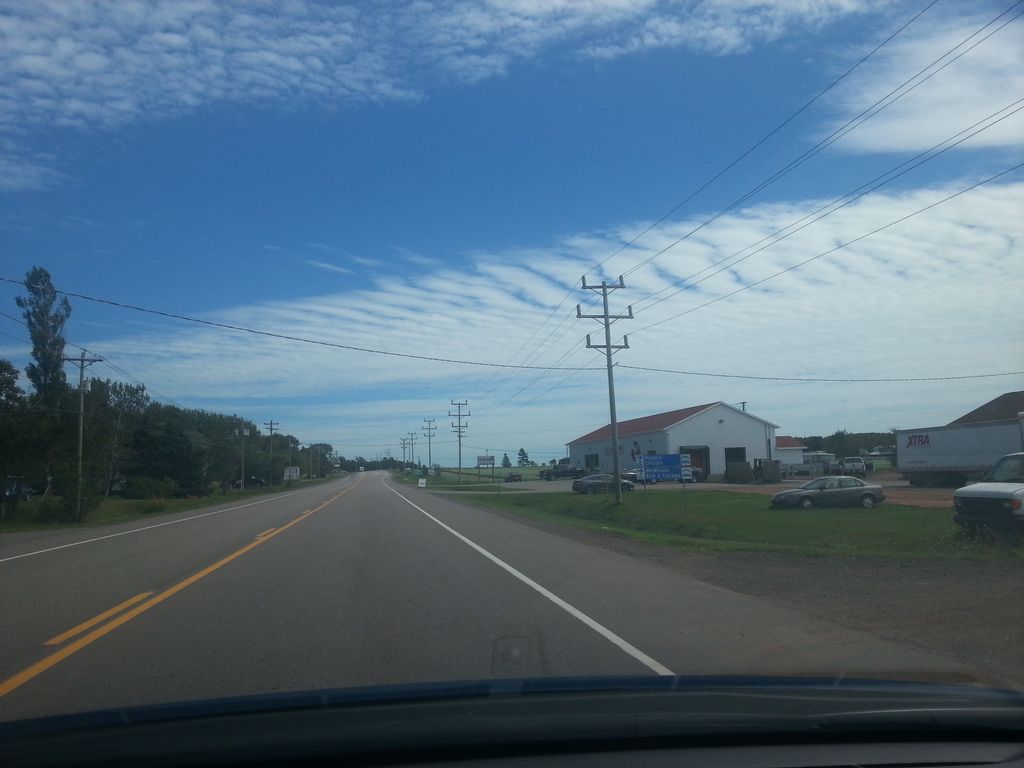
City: charlottetown